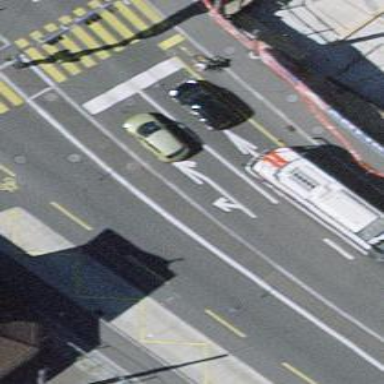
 featuring cycle lane and trolley wire. There are separate sidewalks on both sides."